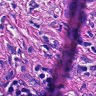
Metastatic tissue present: yes